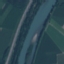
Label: River